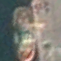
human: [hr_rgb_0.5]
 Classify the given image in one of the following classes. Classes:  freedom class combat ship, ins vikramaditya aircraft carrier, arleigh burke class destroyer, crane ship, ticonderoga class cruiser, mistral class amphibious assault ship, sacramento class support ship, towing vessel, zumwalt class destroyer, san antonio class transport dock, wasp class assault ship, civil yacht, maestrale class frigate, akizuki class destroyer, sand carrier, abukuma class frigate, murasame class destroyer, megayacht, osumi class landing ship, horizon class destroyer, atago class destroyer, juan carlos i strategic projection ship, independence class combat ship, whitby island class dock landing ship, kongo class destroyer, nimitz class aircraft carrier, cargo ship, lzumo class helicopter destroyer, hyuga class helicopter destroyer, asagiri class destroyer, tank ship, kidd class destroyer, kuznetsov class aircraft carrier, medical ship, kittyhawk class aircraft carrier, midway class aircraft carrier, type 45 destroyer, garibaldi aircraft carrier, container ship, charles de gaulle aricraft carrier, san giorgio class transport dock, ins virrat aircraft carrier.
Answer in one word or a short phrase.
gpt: Towing vessel